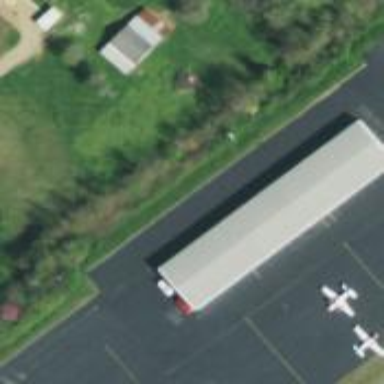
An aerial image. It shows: Hangar located at airport.